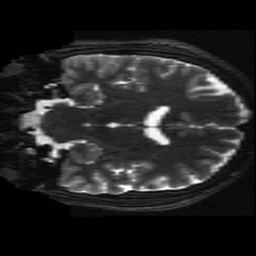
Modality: T2w
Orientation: coronal
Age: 20
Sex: male
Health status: ill
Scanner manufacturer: ge
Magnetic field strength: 3 T
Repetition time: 7.5 s
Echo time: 0.1007 s